Interaction volume radius: 5 \u00c5
Interaction volume height: 10 \u00c5
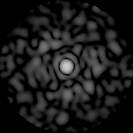
Disorder parameter: 0.8945